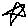
Label: star